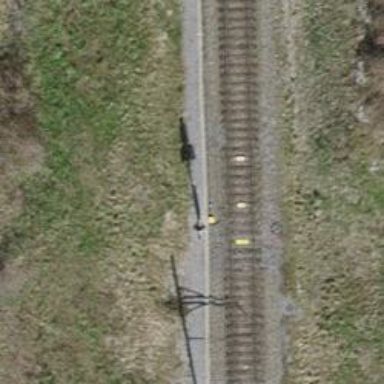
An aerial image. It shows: Railway signal.